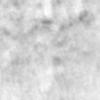
Label: no_change